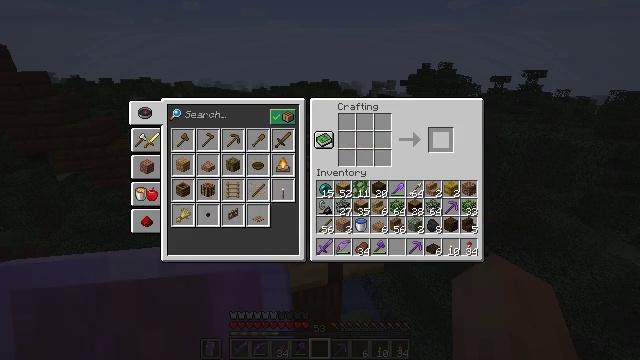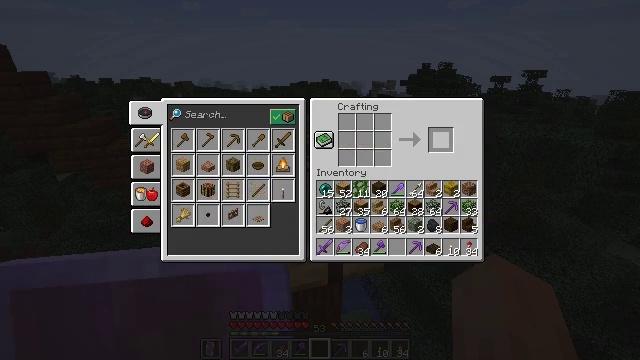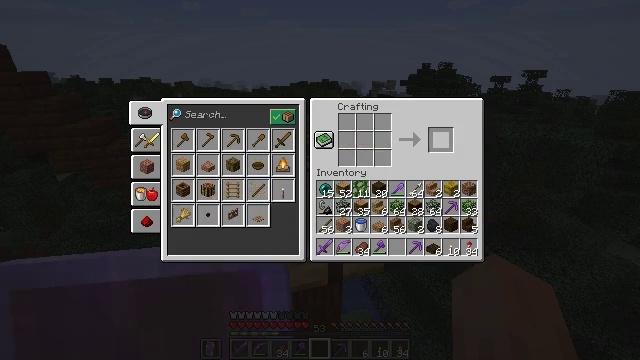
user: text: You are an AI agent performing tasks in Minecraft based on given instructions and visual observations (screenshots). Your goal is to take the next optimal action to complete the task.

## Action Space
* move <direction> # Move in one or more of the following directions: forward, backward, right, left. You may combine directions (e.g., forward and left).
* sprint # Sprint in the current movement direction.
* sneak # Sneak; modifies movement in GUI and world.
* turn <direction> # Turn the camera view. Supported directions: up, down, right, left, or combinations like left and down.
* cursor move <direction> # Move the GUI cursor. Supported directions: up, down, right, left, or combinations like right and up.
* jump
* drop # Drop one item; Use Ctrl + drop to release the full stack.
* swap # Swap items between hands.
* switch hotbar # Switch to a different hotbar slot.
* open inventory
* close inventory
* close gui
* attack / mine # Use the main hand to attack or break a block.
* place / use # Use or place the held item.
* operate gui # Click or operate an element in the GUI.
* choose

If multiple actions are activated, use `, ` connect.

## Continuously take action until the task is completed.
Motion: motion action
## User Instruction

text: Use a crafting table to make dark oak slab with dark oak planks.
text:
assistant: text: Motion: sneak
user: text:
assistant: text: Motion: sneak
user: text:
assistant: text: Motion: sneak